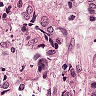
Metastatic tissue present: yes